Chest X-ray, PA view. Patient: 54 years old, sex M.
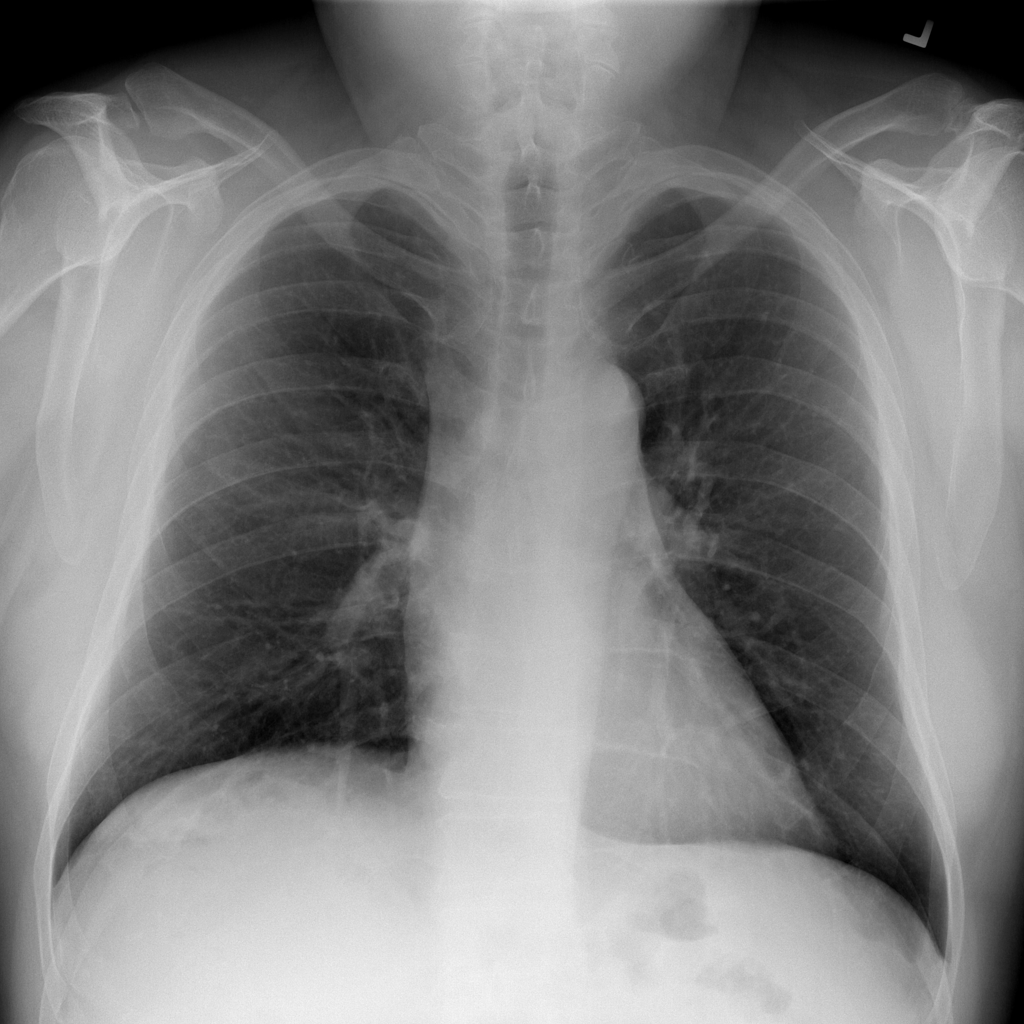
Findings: No Finding